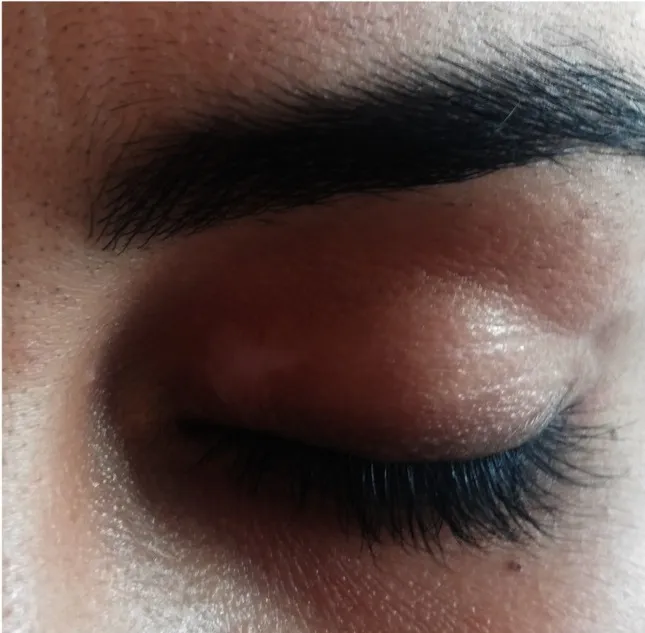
A depigmented patch on the upper eyelid.
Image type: medical_photograph (skin_photograph)